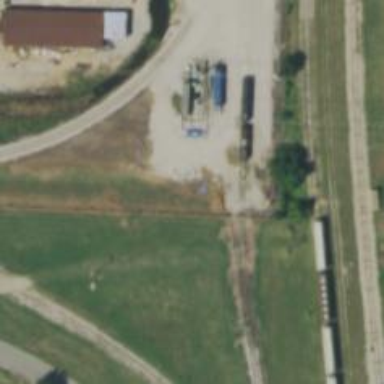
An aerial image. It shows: Abandoned railway spur.